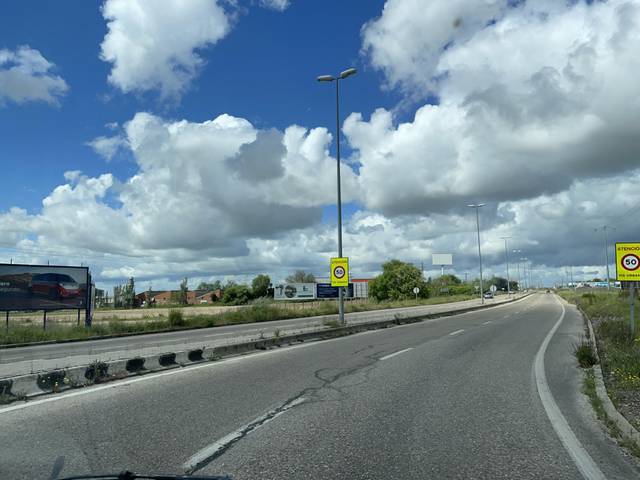
Region: Spain
Coordinates: 40.357, -3.841